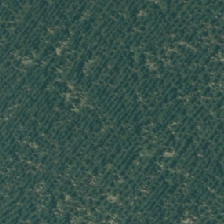
Land cover: low_producing_grassland